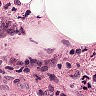
Metastatic tissue present: yes